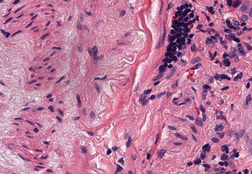
Tumor epithelial tissue: no
Tumor-associated stroma tissue: yes
Normal tissue: no